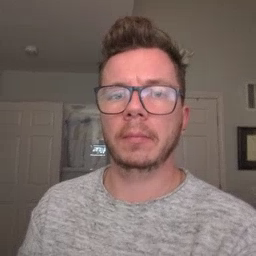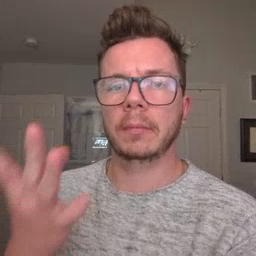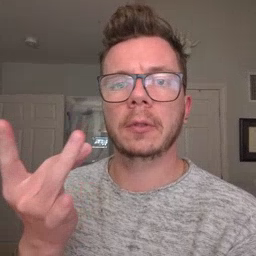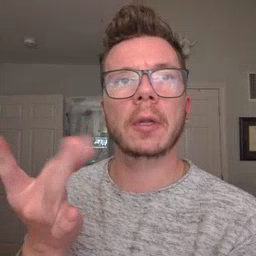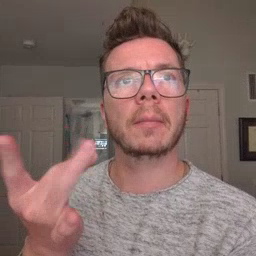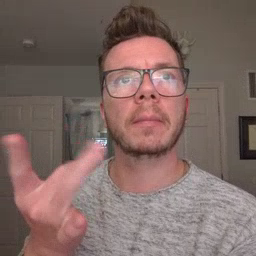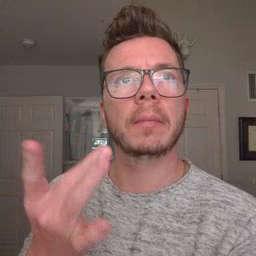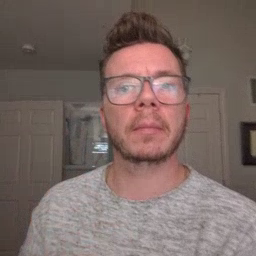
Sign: sticky